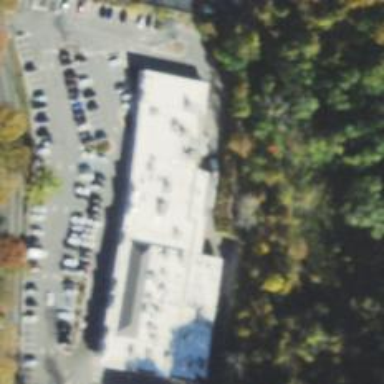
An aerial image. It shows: Pharmacy providing healthcare services.